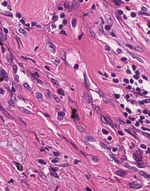
Tumor epithelial tissue: no
Tumor-associated stroma tissue: yes
Normal tissue: no